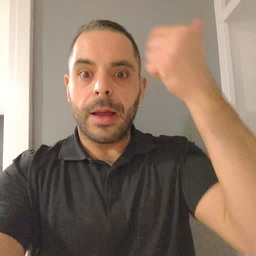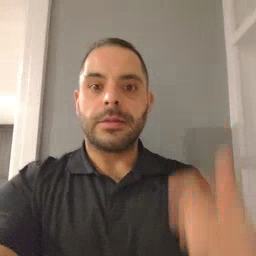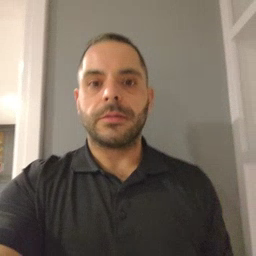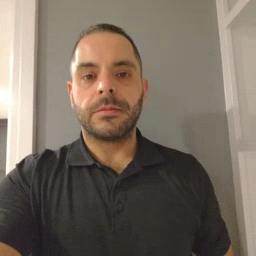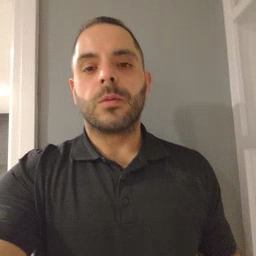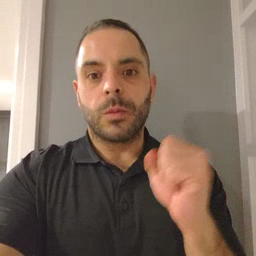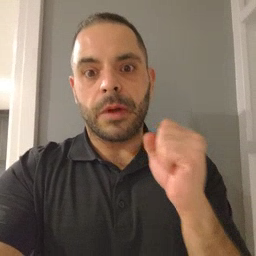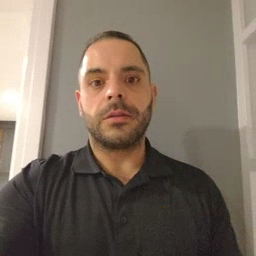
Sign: refrigerator